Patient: sex M, age 44
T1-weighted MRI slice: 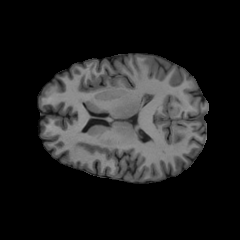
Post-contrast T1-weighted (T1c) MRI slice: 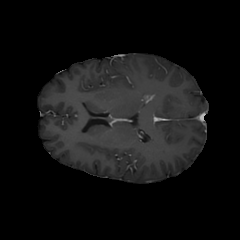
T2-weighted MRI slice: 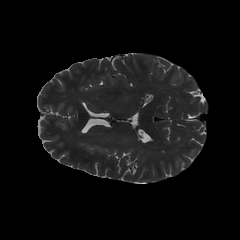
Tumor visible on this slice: no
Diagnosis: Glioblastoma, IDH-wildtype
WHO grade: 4